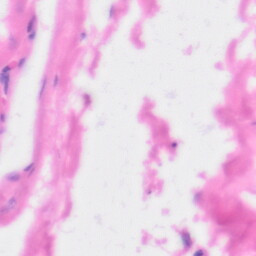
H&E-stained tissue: Kidney